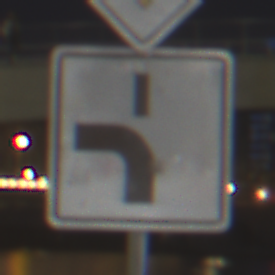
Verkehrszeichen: VerlaufVorfahrtsstrasse5
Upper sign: Vorfahrtsstrasse
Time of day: Night
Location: Outdoor (Urban)
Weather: PartlyCloudy
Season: NotSpecified
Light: Artificial